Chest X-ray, PA view. Patient: 61 years old, sex F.
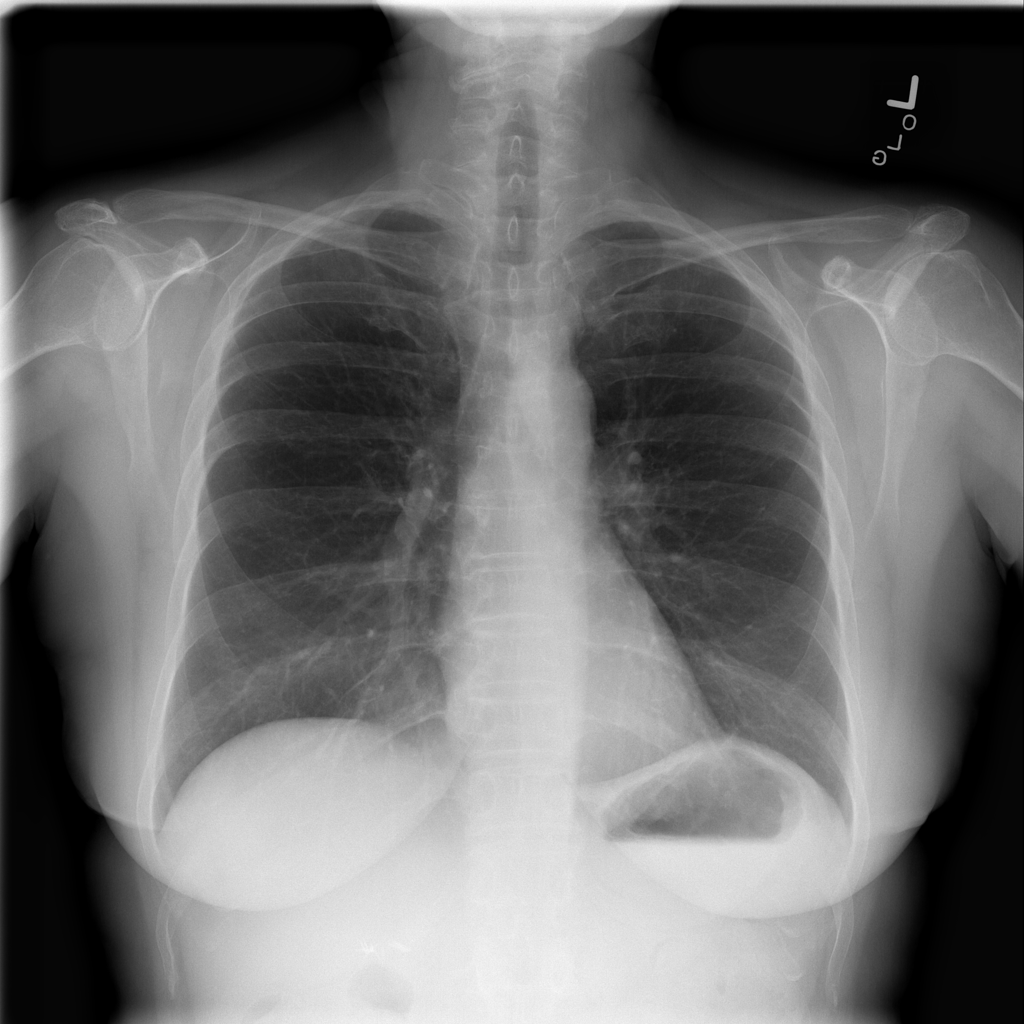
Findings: No Finding